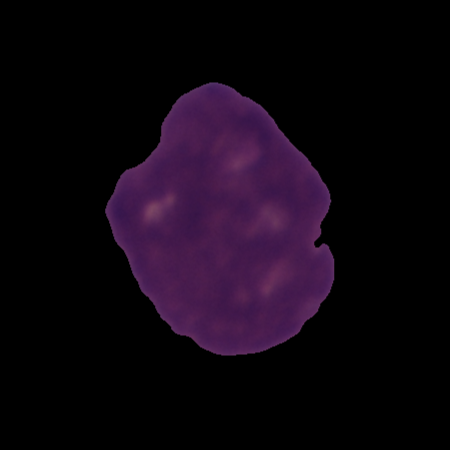
Label: cancer